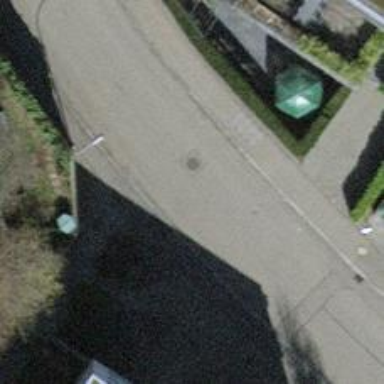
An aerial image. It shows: Residential road with asphalt surface. There is sidewalk on the left side.